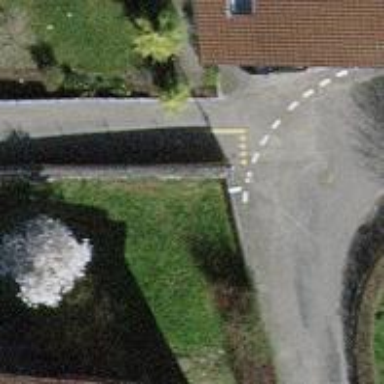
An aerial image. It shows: Asphalt cycleway with asphalt footpath.